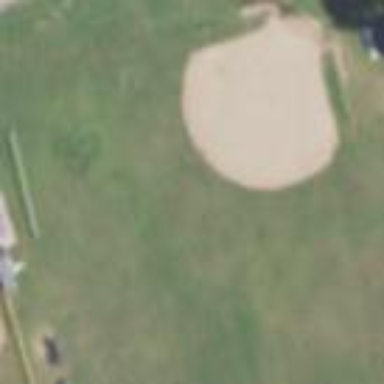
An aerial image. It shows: Baseball pitch for leisure land activities.